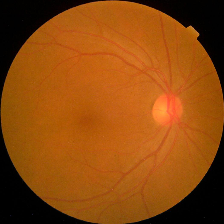
Diabetic retinopathy grade: No DR